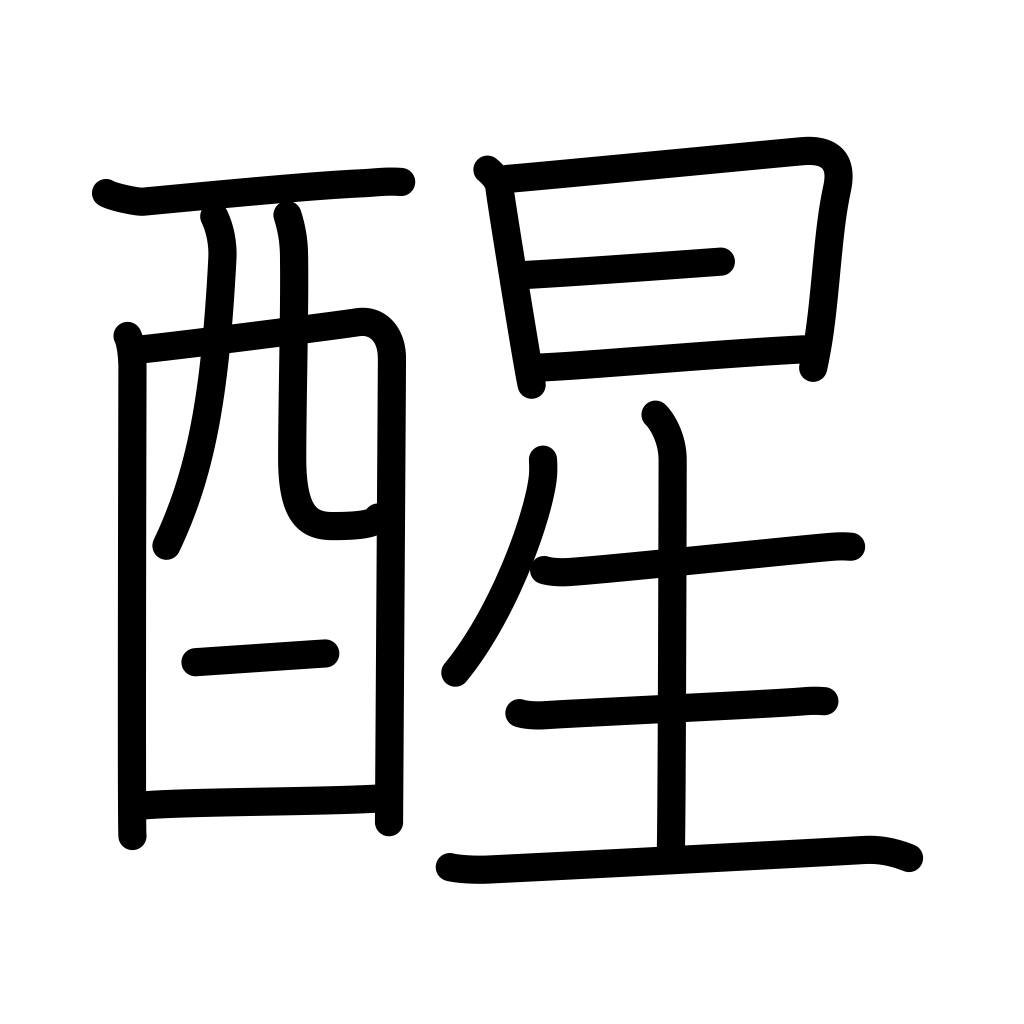
Meaning: awake, be disillusioned, sober up